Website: slack
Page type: stored-credit-cards
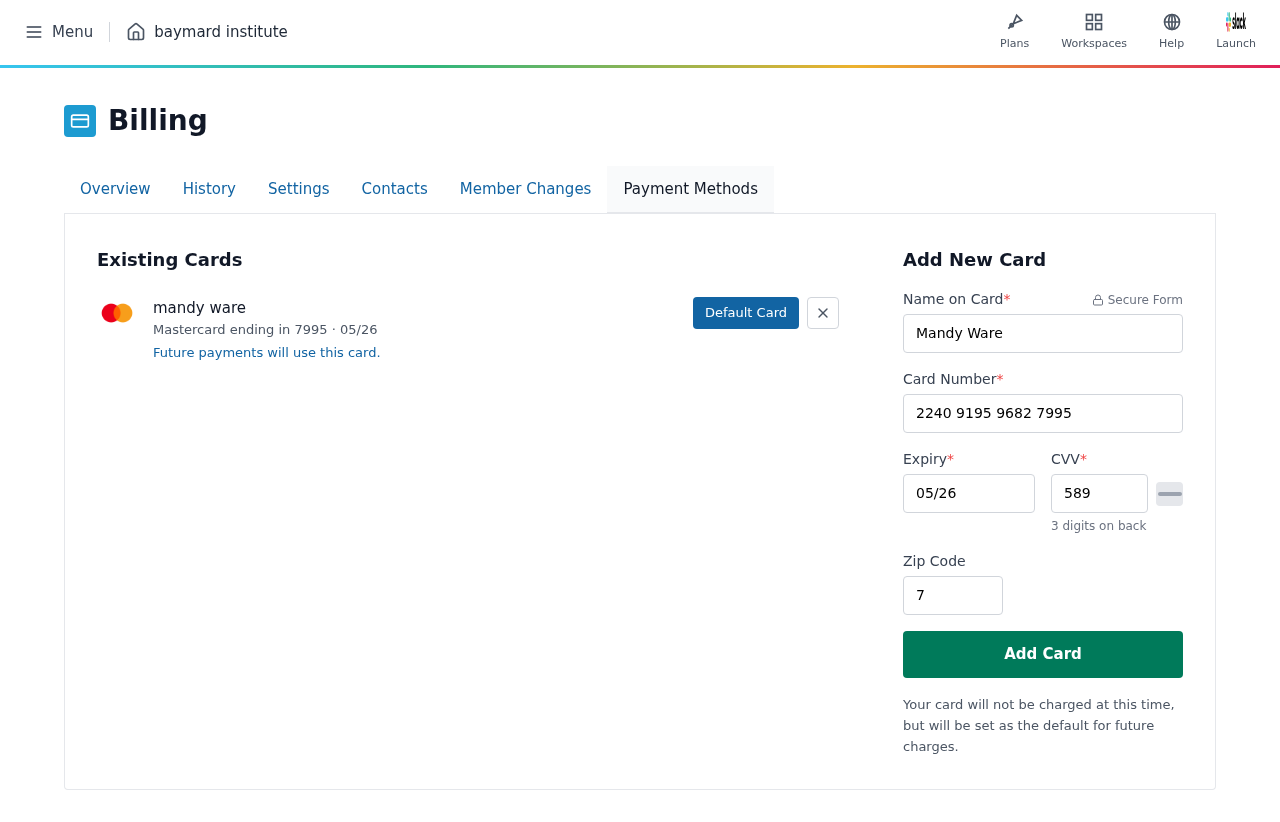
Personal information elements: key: PII_CARD_CVV
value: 589
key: PII_CARD_EXPIRY
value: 05/26
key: PII_CARD_EXPIRY_MONTH
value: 05
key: PII_CARD_EXPIRY_YEAR
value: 26
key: PII_CARD_LAST4
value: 7995
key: PII_CARD_NUMBER
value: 2240 9195 9682 7995
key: PII_CARD_TYPE
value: Mastercard
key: PII_FULLNAME
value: mandy ware
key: PII_FULLNAME
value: Mandy Ware
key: PII_POSTCODE
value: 73674